Question: I am doing this Array Manipulation problem from hackerrank and it tells me runtime error. From my perspective, the time complexity is O(n). But it still got this problem. Anyone could help me out?
Below is the <URL>:
> Starting with a 1-indexed array of zeros and a list of operations, for each operation add a value to each of the array element between two given indices, inclusive. Once all operations have been performed, return the maximum value in your array.For example, the length of your array of zeros . Your list of queries is as follows:'''
a b k
1 5 3
4 8 7
6 9 1
'''
Add the values of between the indices and inclusive:'''
index -> 1 2 3 4 5 6 7 8 9 10
[0,0,0, 0, 0,0,0,0,0, 0]
[3,3,3, 3, 3,0,0,0,0, 0]
[3,3,3,10,10,7,7,7,0, 0]
[3,3,3,10,10,8,8,8,1, 0]
'''
The largest value is after all operations are performed.
I attached my code here:
'''
def arrayManipulation(n,queries):
increment=[]
value=[]
for i in range(n):
increment+=[0]
value+=[0]
for j in range(m):
left=queries[j][0]
right=queries[j][1]
k=queries[j][2]
increment[left-1]+=k
if right>=n:
continue
else:
increment[right]-=k
value[0]=increment[0]
for i in range(1,n):
value[i]=value[i-1]+increment[i]
maximum=max(value)
return maximum
'''

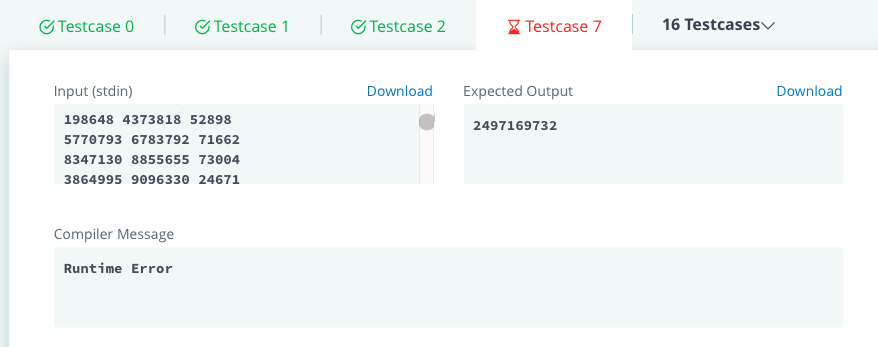
Answer: You can simplify this problem if you just add/subtract at the correct indices - so you only have 2 ops instead of 2000 ops for
'''
1 2000 3
'''
Your list of queries is as follows:
'''
a b k
1 5 3
4 8 7
6 9 1
# demonstation purposes, do not create list with 200k zero entries - use a dict. see below.
[+3, 0, 0, 0, -3, 0, 0, 0, 0, 0] # 2 index ops by 1 5 3
[+3, 0, 0, +7, -3, 0, 0, -7, 0, 0] # 2 index ops by 4 8 7
[+3, 0, 0, +7, -3, +1, 0, -7,-1, 0] # 2 index ops by 6 9 1
# sums:
3 3 3 10 7 8 8 1 0 0 # for loop through list, adding all, remembering max
'''
You get the largest value by passing through the whole list once, and simply adding up all numbers + remebering the max value while you pass through.
This simplifies the whole problem for lists that break your memory/computation time.
Instead of doing (for a 200k long list)
'''
1 2000 3 # 2000 times change value
11 2000 3 # 2000 times change value
21 2000 3 # 2000 times change value
31 2000 3 # 2000 times change value
41 2000 3 # 2000 times change value
'''
you do 10 value changes:
'''
# demonstation purposes, do not create list with 200k zero entries - use a dict. see below.
[ ..., +3, ..., +3, ..., +3, ..., +3, ..., +3, ............,
-3, ..., -3, ..., -3, ..., -3, ..., -3, ...]
{1:3, 11:3, 21:3, 31:3, 41:3, 2001:-3, 2011:-3, 2021:-3, 2031:-3, 2041:-3}
'''
and when sorting by key and adding the values you get:
'''
3, 6, 9, 12, 15, 18, 15, 13, 12, 9, 6, 3
'''
You should be able to insert these things into a dict with key == position (make sure to update a key's value instead of replacing it, if it occures multiple times:
'''
3 7 3
3 9 3
3 5 3
{3:9,7:-3, 9:-3, 5:-3} # 3 updated several times
'''
---
Figuring out these ideas is what makes some hackerranks fun (plenty are just bad/unclear though).
Here is the code, have fun - it is not much of an accomplishment to copy&paste solutions - thats why I did not write the code in the first place...
'''
maxElem, inputs = [int(n) for n in input().split(" ")]
d = {}
for _ in range(inputs):
x, y, incr = [int(n) for n in input().split(" ")]
d.setdefault(x,0)
d[x]=d[x]+incr
if(y <= maxElem+2):
d.setdefault(y+1,0)
d[y+1]=d[y+1]-incr
maxx = 0
x= 0
for i in sorted(d):
x+=d[i]
if(maxx<x):
maxx=x
print(maxx)
'''